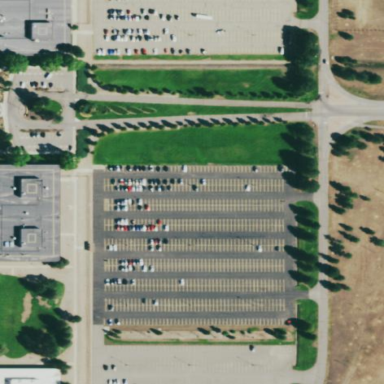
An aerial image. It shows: Parking area with asphalt surface.